Aerial crown-view tile of a tropical tree (Barro Colorado Island, Panama), acquired 20250414:
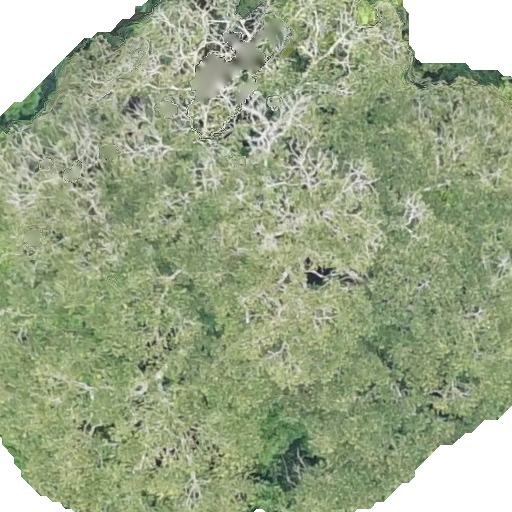
Species: Dipteryx oleifera
GBIF accepted scientific name: Dipteryx oleifera
Crown area: 397.617 m²